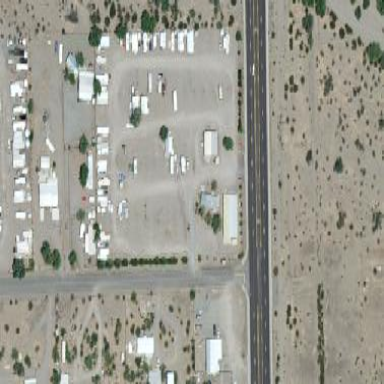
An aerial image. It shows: Caravan site that offers permanent camping facilities and includes sanitary dump station.